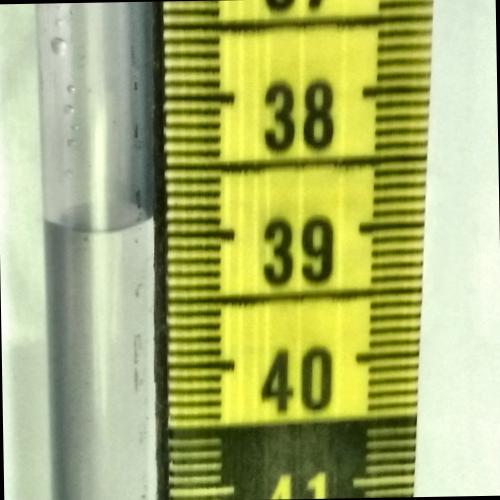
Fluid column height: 38.9 cm